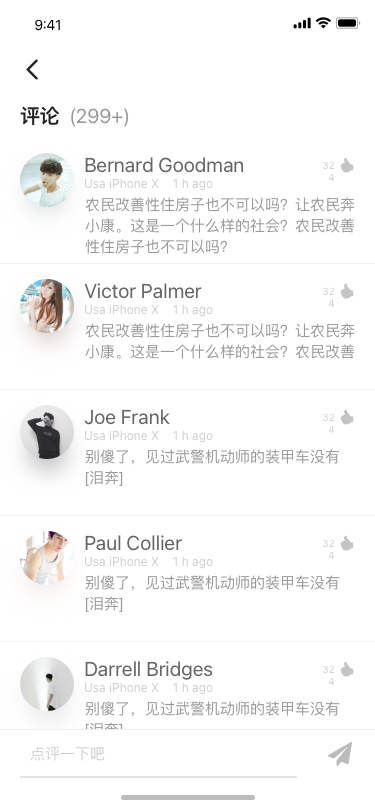
Text in this UI design:
评论  (299+)
Bernard Goodman
Usa iPhone X    1 h ago
324
农民改善性住房子也不可以吗？让农民奔小康。这是一个什么样的社会？农民改善性住房子也不可以吗？
Victor Palmer
Usa iPhone X    1 h ago
324
农民改善性住房子也不可以吗？让农民奔小康。这是一个什么样的社会？农民改善性住房子也不可以吗？
Joe Frank
Usa iPhone X    1 h ago
324
别傻了，见过武警机动师的装甲车没有[泪奔]
Paul Collier
Usa iPhone X    1 h ago
324
别傻了，见过武警机动师的装甲车没有[泪奔]
Darrell Bridges
Usa iPhone X    1 h ago
324
别傻了，见过武警机动师的装甲车没有[泪奔]
点评一下吧